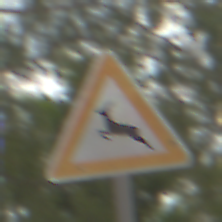
Verkehrszeichen: WildwechselRechts
Umgebung: Outdoor, Urban
Tageszeit: MorningAfternoon
Wetter: Overcast
Licht: Natural
Jahreszeit: NotSpecified
Kontrast: LowContrast